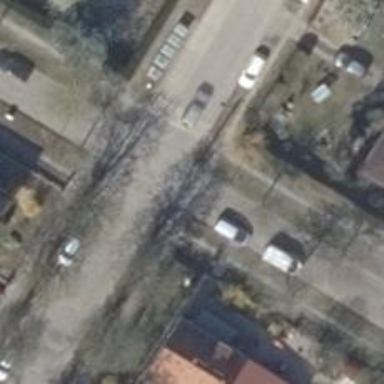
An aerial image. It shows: Residential road with sidewalks on both sides.